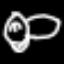
Label: frog